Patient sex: F
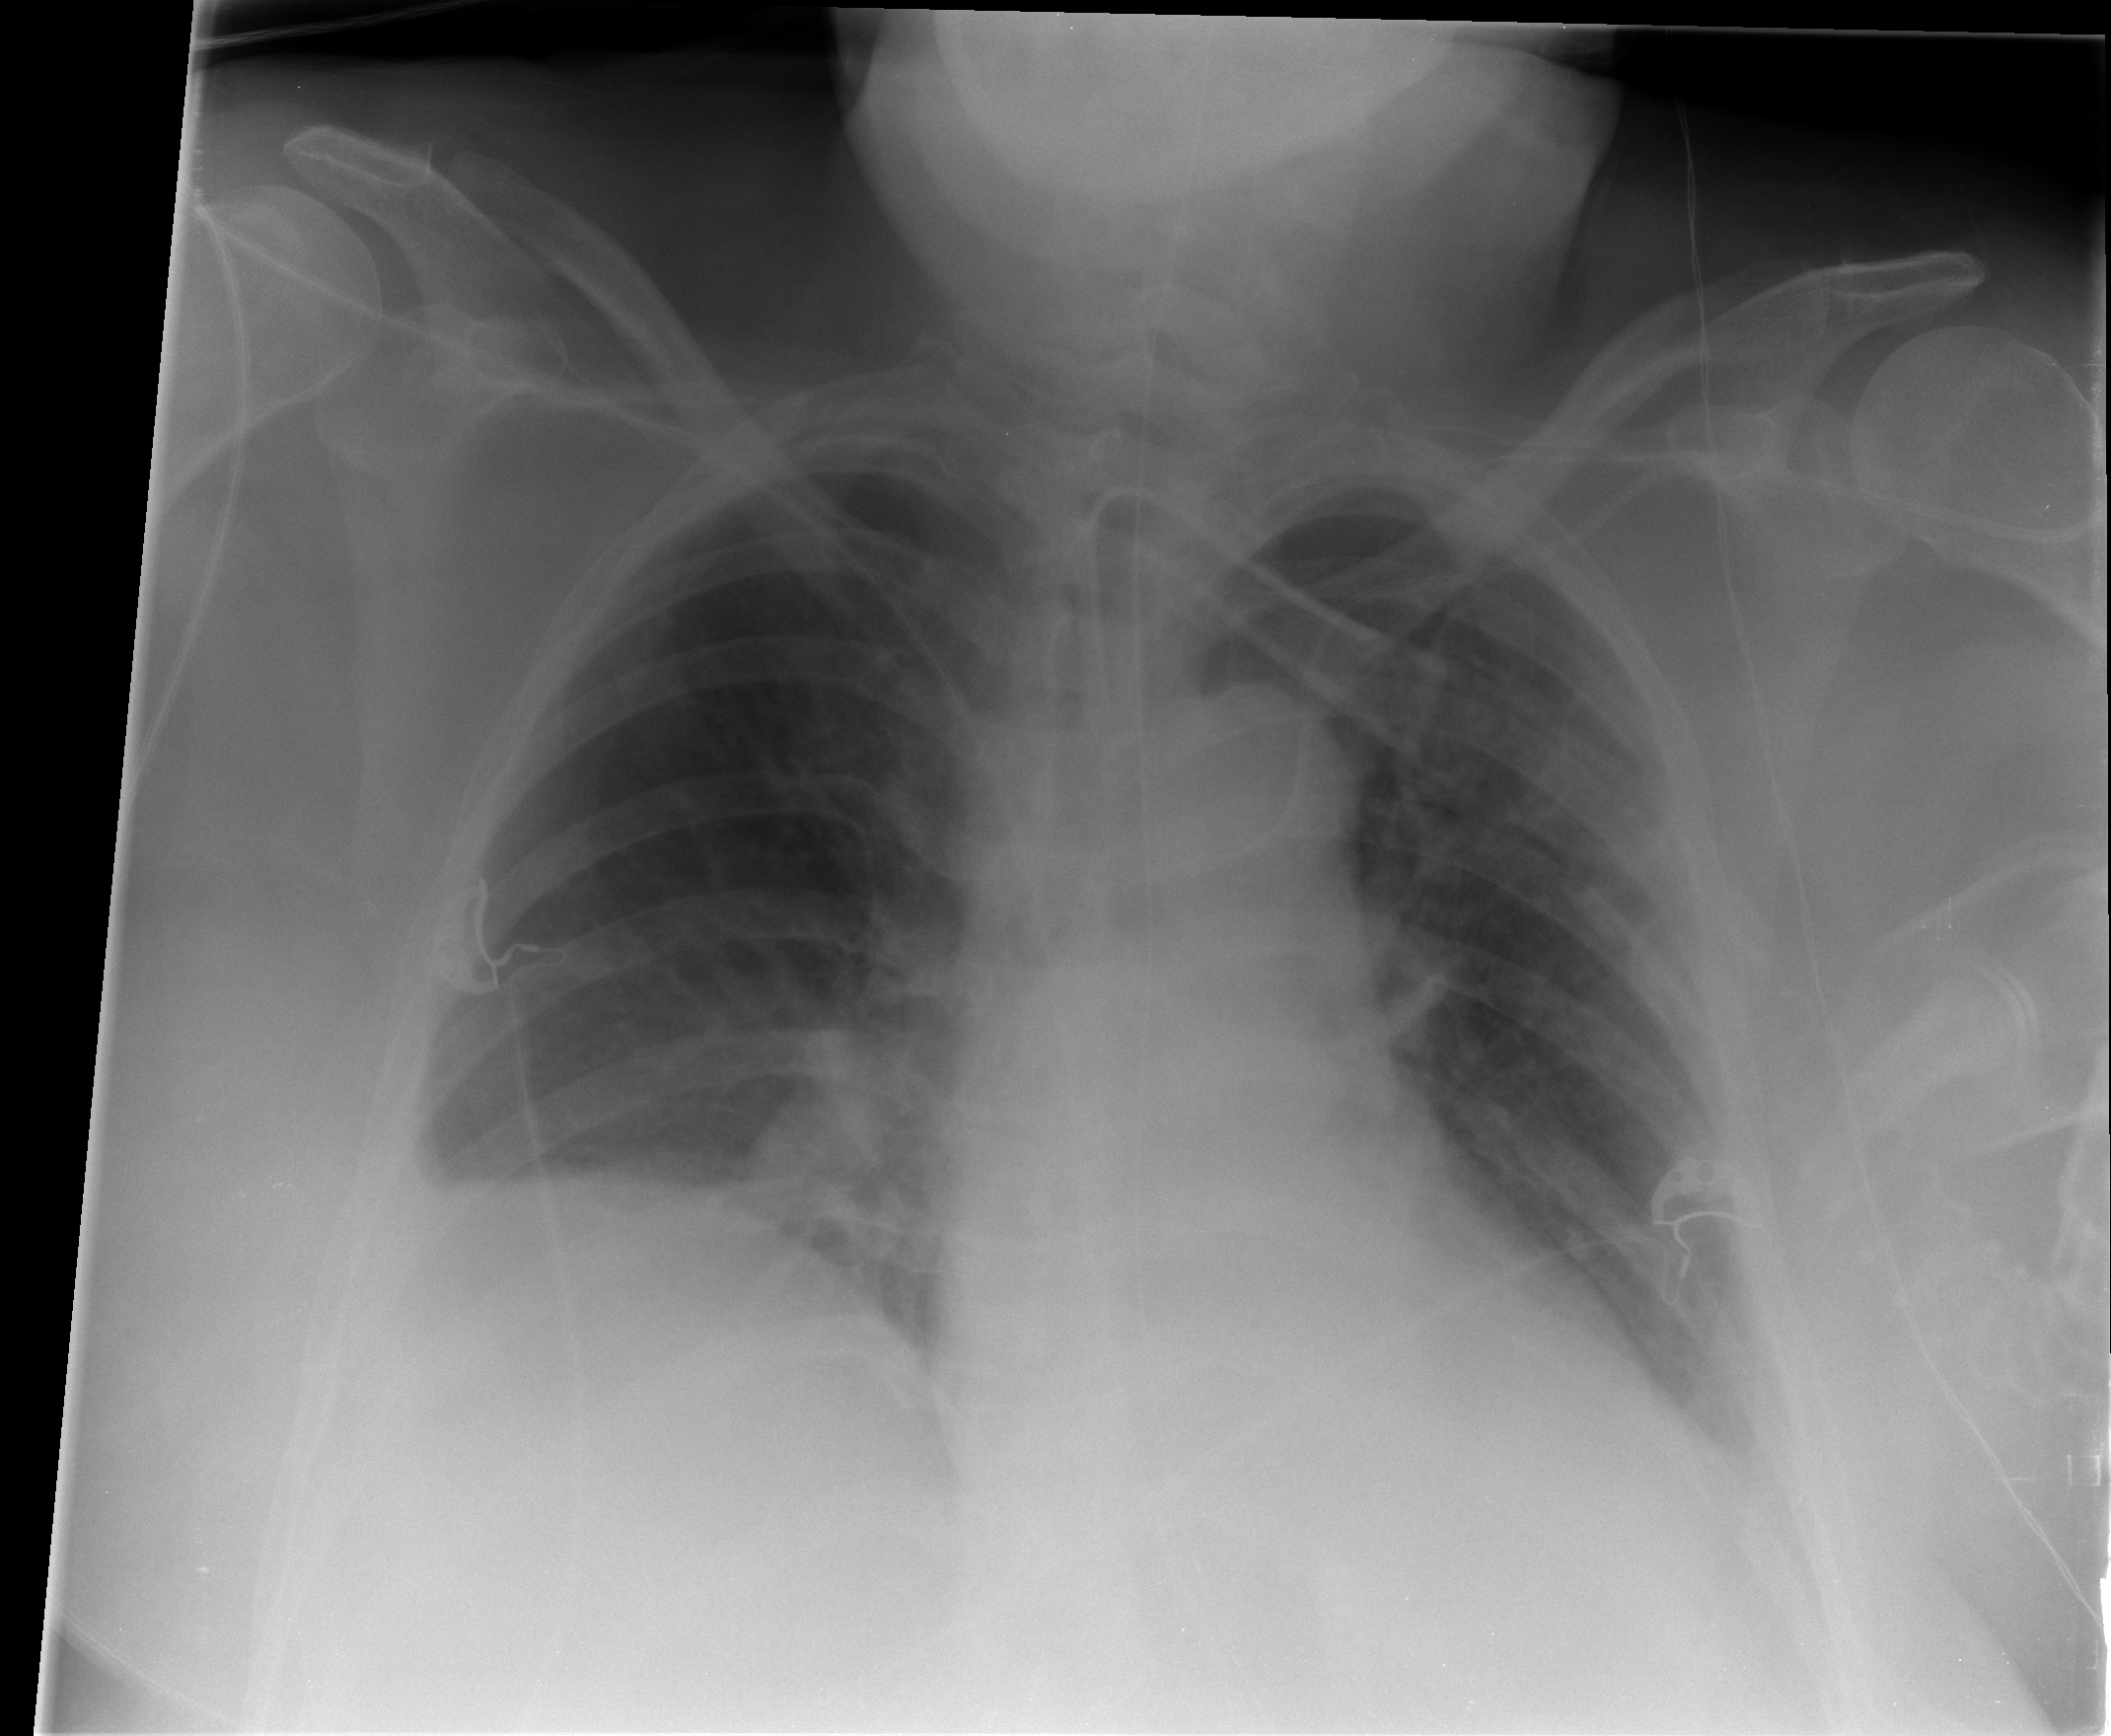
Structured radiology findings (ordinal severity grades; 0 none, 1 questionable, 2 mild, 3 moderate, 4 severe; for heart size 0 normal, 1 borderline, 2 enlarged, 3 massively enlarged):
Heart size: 2
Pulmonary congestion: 2
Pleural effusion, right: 2
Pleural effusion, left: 2
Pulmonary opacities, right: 0
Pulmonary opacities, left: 0
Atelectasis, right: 2
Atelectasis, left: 2